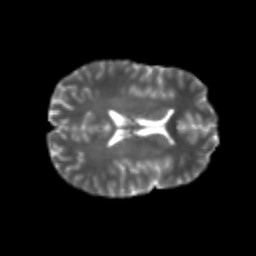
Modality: T2w
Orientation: axial
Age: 20
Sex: male
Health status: healthy
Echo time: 0.074 s